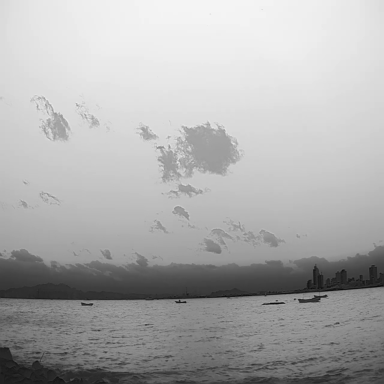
There are four bulk_carriers in the infrared image.